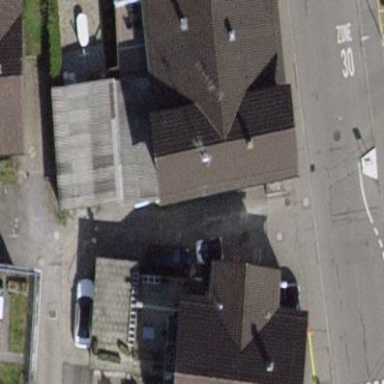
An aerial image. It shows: Terrace-style building with gabled roof.